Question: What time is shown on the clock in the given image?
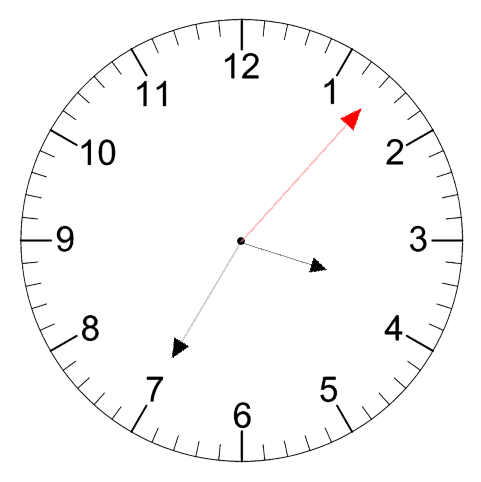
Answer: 03:35:07